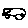
Label: car